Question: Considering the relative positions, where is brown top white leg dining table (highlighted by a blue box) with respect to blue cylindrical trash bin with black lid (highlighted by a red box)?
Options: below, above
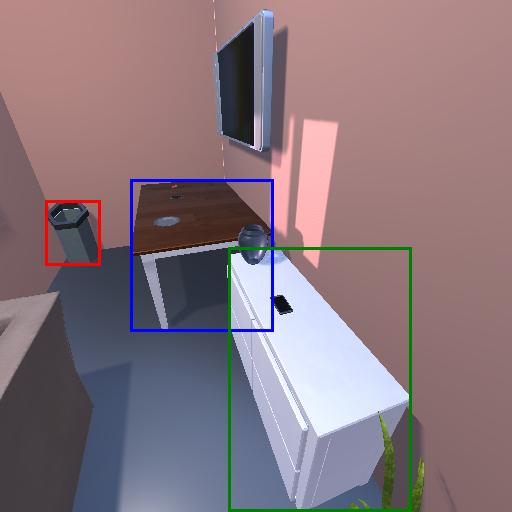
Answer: below